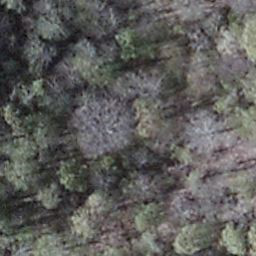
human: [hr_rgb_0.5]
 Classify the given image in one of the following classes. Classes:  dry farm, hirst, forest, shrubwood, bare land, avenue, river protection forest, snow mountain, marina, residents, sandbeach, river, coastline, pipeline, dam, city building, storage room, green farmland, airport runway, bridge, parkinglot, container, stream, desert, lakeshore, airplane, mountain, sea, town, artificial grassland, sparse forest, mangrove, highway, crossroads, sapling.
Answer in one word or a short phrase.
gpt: shrubwood